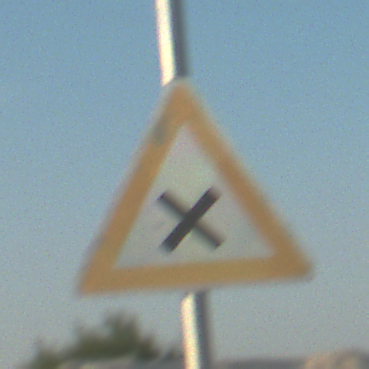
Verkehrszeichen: KreuzungOderEinmuendung
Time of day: SunriseSunset
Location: Outdoor (Beach)
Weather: Clear
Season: NotSpecified
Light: Natural